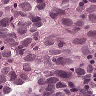
Metastatic tissue present: yes